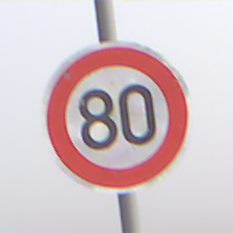
Verkehrszeichen: Geschwindigkeit80
Umgebung: Outdoor, Nature
Tageszeit: MorningAfternoon
Wetter: PartlyCloudy
Licht: Natural
Jahreszeit: NotSpecified
Kontrast: MediumContrast